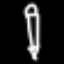
Label: pencil